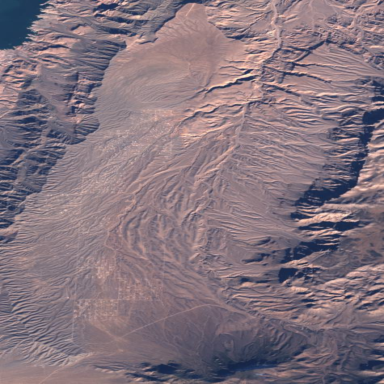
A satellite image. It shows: Scenic view captured in the desert.